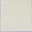
Piece: xx